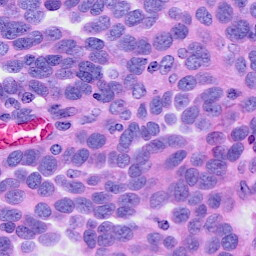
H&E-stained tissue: Ovarian